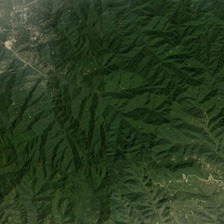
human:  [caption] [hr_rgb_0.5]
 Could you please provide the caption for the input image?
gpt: it is a piece of green mountain .

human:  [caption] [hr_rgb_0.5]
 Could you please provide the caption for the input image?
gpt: it is a piece of green mountain .

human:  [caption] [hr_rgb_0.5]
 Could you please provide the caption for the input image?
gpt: it is a piece of green mountain .

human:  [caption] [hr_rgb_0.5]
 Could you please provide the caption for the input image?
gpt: it is a piece of green mountain .

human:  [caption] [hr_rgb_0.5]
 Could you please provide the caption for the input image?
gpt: it is a piece of green mountain .